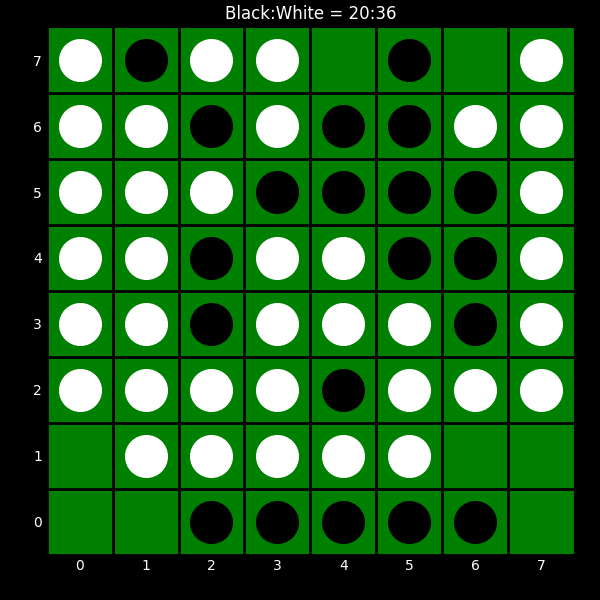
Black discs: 20
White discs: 36